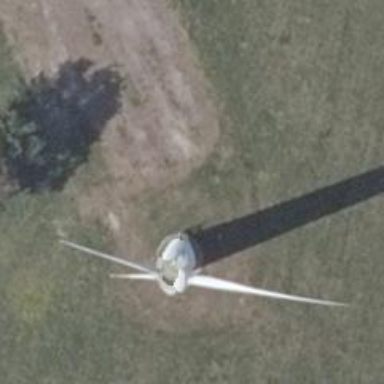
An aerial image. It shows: Wind generator is in the picture.